Question: I have a big table (addon_values_storage) where some additional product description is stored.
The column container_id represents the product id. Each product can have multiple entries in this table (addon_values_storage). All rows with the same container_id (which is unique) represent the additional description of one product.
No my problem:
I want to update some description with conditions.
- only update within same container_id
- only update when some information exists within this container_id range
I tried something like this but i think this is not right:
'''
UPDATE addon_values_storage
SET addon_value = "TEXT"
WHERE addon_key = "products_pc_tower_detail"
AND EXISTS (SELECT *
FROM addon_values_storage
WHERE addon_values_storage.container_id = addon_values_storage.container_id
AND addon_values_storage.addon_key = 'products_pc_groupid'
AND addon_values_storage.addon_value = 'CL-AM4-iGPU');
'''
This is how the table looks like:

(picute shows only some rows of container_id = 8, but there are many more 1-1100 container_id's each unique id has about 50 rows...)
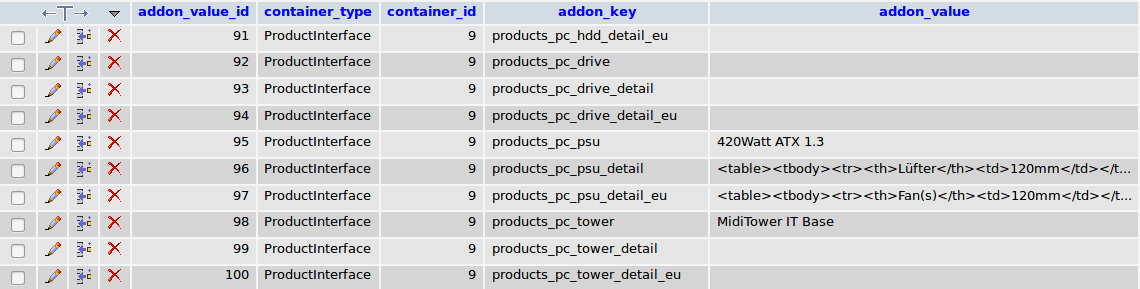
Answer: Does this achieve what you want?
(it should update 'addon_values' for all entries having "products_pc_tower_detail" as 'addon_key' there is another entry in the table with the same 'container_id' and with 'addon_key = 'products_pc_groupid'' and 'addon_value = 'CL-AM4-iGPU'')
'''
UPDATE addon_values_storage avs1
JOIN addon_values_storage avs2
ON avs1.container_id = avs2.container_id
AND avs2.addon_key = 'products_pc_groupid'
AND avs2.addon_value = 'CL-AM4-iGPU'
SET avs1.addon_value = "TEXT"
WHERE avs1.addon_key = "products_pc_tower_detail"
'''
fixed the typo :)